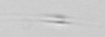
Label: Cylindrotheca_morphotype1